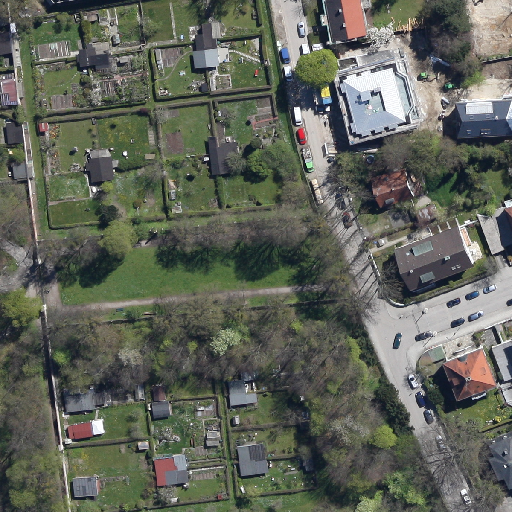
Referring expression: truck in the parking area